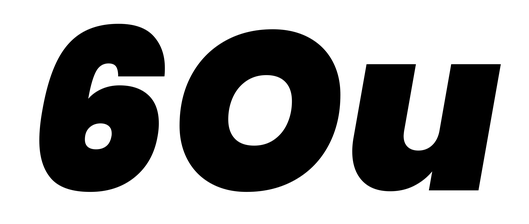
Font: Poppins-BlackItalic